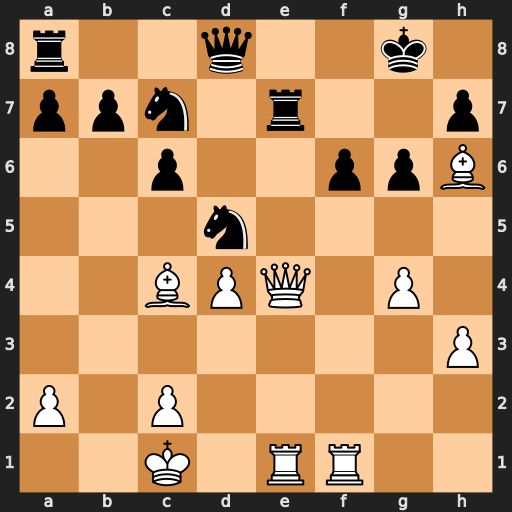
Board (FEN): r2q2k1/ppn1r2p/2p2ppB/3n4/2BPQ1P1/7P/P1P5/2K1RR2
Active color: w
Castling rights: -
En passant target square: -
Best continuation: Qxe7 Qxe7 Rxe7